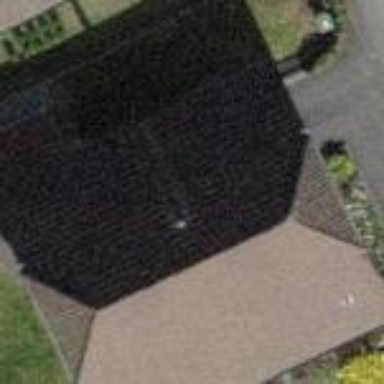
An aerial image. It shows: Residential building with tile roof.